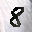
Label: 8